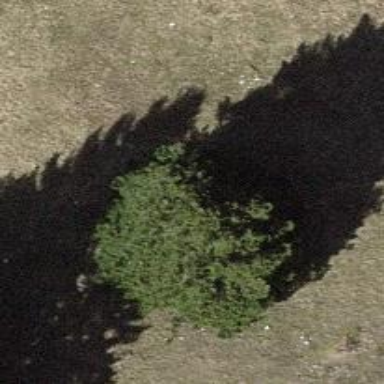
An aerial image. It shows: Beautiful tree in nature.